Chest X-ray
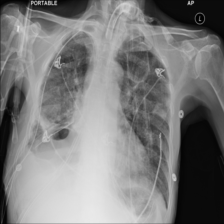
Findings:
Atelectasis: negative
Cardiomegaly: negative
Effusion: negative
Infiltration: negative
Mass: negative
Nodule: negative
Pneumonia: negative
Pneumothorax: negative
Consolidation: negative
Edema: negative
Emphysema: negative
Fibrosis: negative
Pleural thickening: negative
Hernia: negative